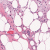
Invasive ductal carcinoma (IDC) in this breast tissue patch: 0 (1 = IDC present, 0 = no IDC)